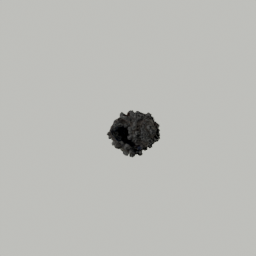
Label: animals